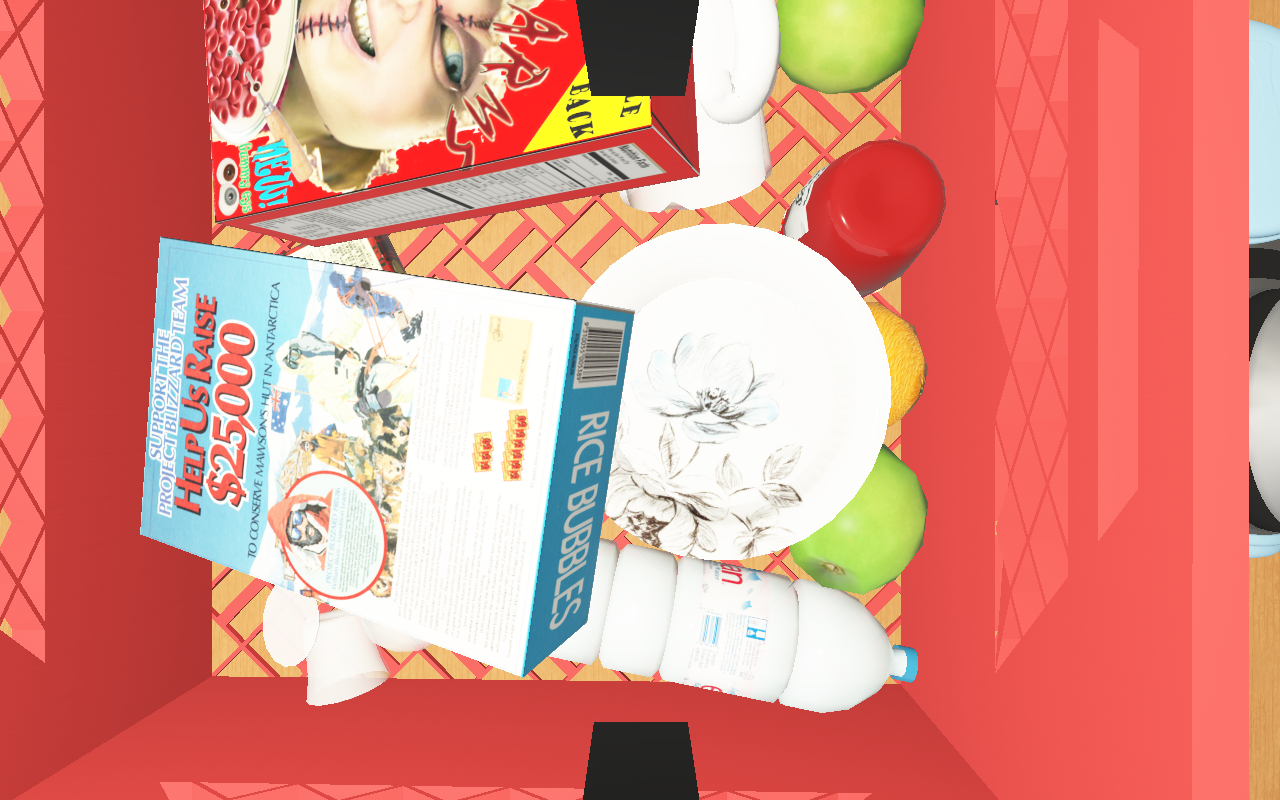
Objects in the scene:
carafe
water bottle
apple
apple
orange
glass
jam jar
cereal box
cereal box